Question: I have a simple and a sticky container to the right. The dropdown keeps going behind the sticky container as such:

I tried:
- -
However, these did not work. This is <URL>
The dropdown with position absolute is 'article-actions-dropdown-content'
The sticky container is 'right-sidebar-container'.
Sticky element:
'''
.right-sidebar-container {
height: 550px;
width: 98%;
background-color: red;
display: block;
margin-left: auto;
margin-right: auto;
top: 20%;
margin-top: 10px;
position: sticky;
margin-bottom: 20px;
transition: 0.5s;
}
'''
Absolute element:
'''
.article-actions-dropdown-content {
position: absolute;
background-color: #fff;
box-shadow: 0px 8px 16px 0px rgba(0, 0, 0, 0.2);
min-width: 160px;
overflow: auto;
border: 1px solid #ebebeb;
border-radius: 4px;
opacity: 0;
transition: opacity 0.1s ease-in;
overflow: hidden;
visibility: hidden;
}
'''
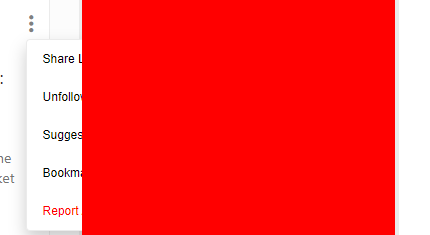
Answer: Try adding 'z-index: 1' to the element with class 'article-actions-dropdown-wrapper'.That is,
'''
.article-actions-dropdown-wrapper{
z-index: 1
}
'''